Question: Is there a way to prevent closed branches from showing up when running the hg view command? I know about the 'limit' option. I don't really need closed branches to completely disappear from the view, but it would be nice if they would stay down (they were closed long ago), rather than popping up near the top every time I perform a merge.

Here is an example screenshot where this happens. You can see on the right that the times are all mixed up, which isn't too terrible in this case, but in my real repo the closed-off branches pop up near the top everytime I have a merge, which gets annoying when the closed-off branch is well over a year ago and truly not interesting.
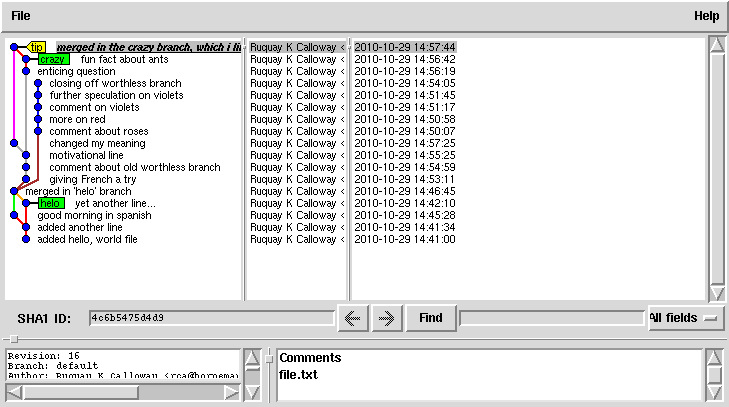
Answer: Nobody has updated 'hg view' to be aware of closed branches. The extension is mostly abandoned these days since none of the core developers use it or know how to program in Tcl/Tk. We talk about removing hgk at every major release...
Your best bet is to upgrade to <URL> and use the command 'hgtk log' to view the repository.
The best thing is that it works on both Windows Linux -- see the <URL> syntax. This revset query will find open changesets:
'''
ancestors(head() and not closed())
'''